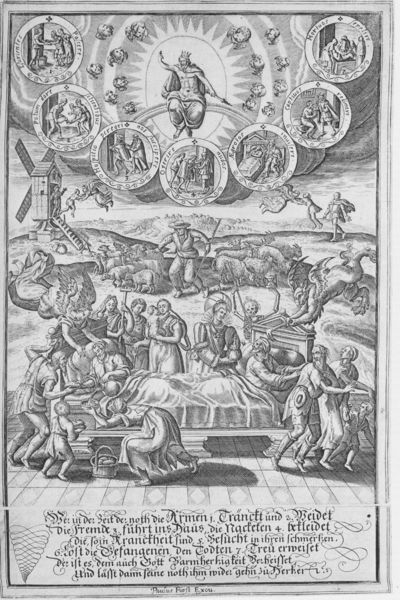
Titel: Wer in der Zeit der noth
Künstler: Paul Fürst
Standort: Wolfenbüttel
Institution: Herzog August Bibliothek
Schlagwörter: flügel, gott, himmel, umhang, weiß, wolken, frauen, landschaft, menschen, männer, schwarz, skizze, tisch, zeichnung, tiere, tuch, hochformat, schachbrettmuster, rahmen, schädel, tod, tot, bild, erde, hügel, mühle, natur, windmühle, sonne, boden, kind, blatt, renaissance, arbeit, kinder, rund, engel, schrift, bilder, papier, bogen, berge, grafik, graphik, herde, arbeiter, figuren, treppe, könig, inschrift, bett, korb, deutsch, buch, medaillon, religion, stern, strahlen, linie, druck, druckgraphik, stich, illustration, text, kreise, beschriftung, herrscher, liege, skelett, totenkopf, christus, jesus, sterben, apokalypse, jüngstes gericht, krankheit, teufel, gefangene, hingabe, sieben, heiliger, heilige, opfer, heilig, kupferstich, gloriole, schafe, hirte, handschrift, sense, aureole, lager, dämonen, heiligenbild, traktat, paare, regenbogen, medaillons, elemente, hochrechteckig, frühe neuzeit, mandorla, sterbebett, wunder, heiliger geist, gottvater, seriendruck, engelsköpfe, krise, weltgericht, galube, jedus, bockwindmühle, sternbilder, genauigkeit, mdaillon, manorla, christue, wiederkunft, gottesgericht, weiß7menschen, bockswindmühle